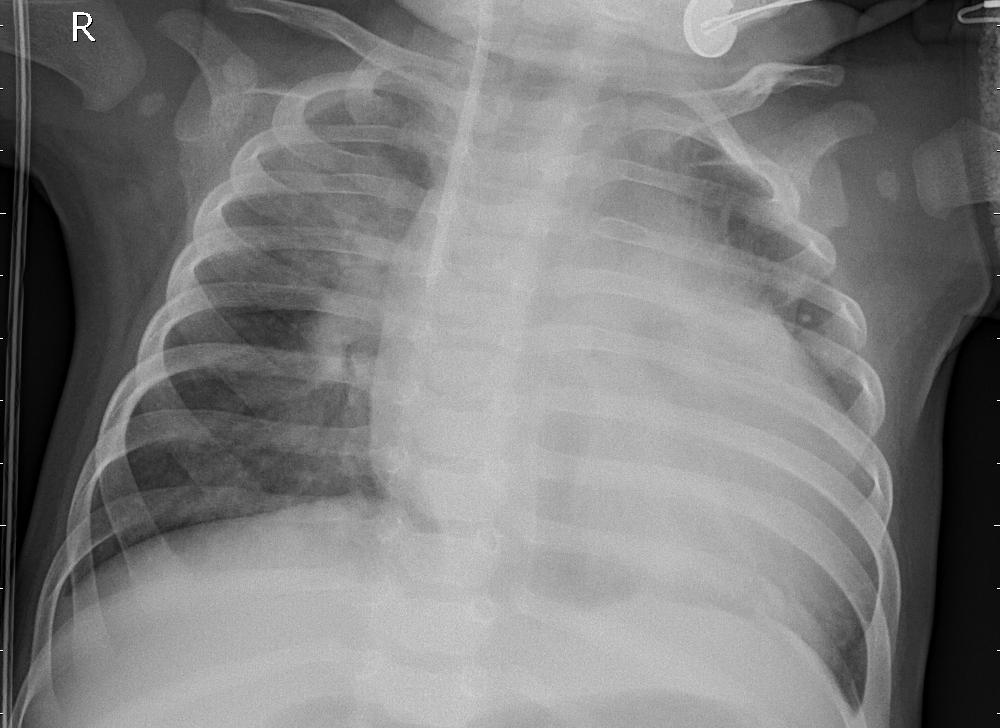
Diagnosis: PNEUMONIA